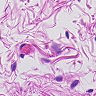
Metastatic tissue present: no